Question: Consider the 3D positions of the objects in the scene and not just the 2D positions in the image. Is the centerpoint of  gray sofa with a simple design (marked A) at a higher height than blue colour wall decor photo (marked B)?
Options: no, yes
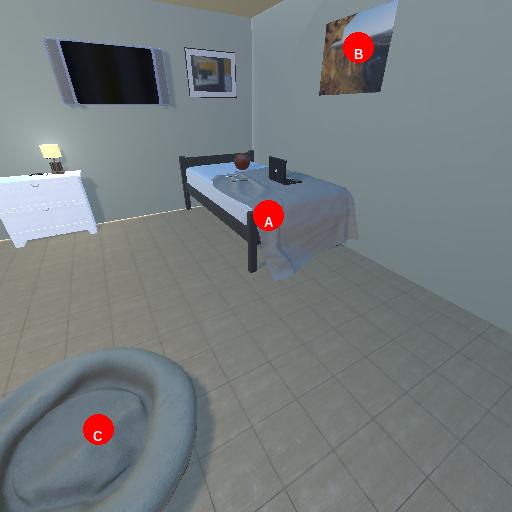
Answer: no